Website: macys
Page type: review-order
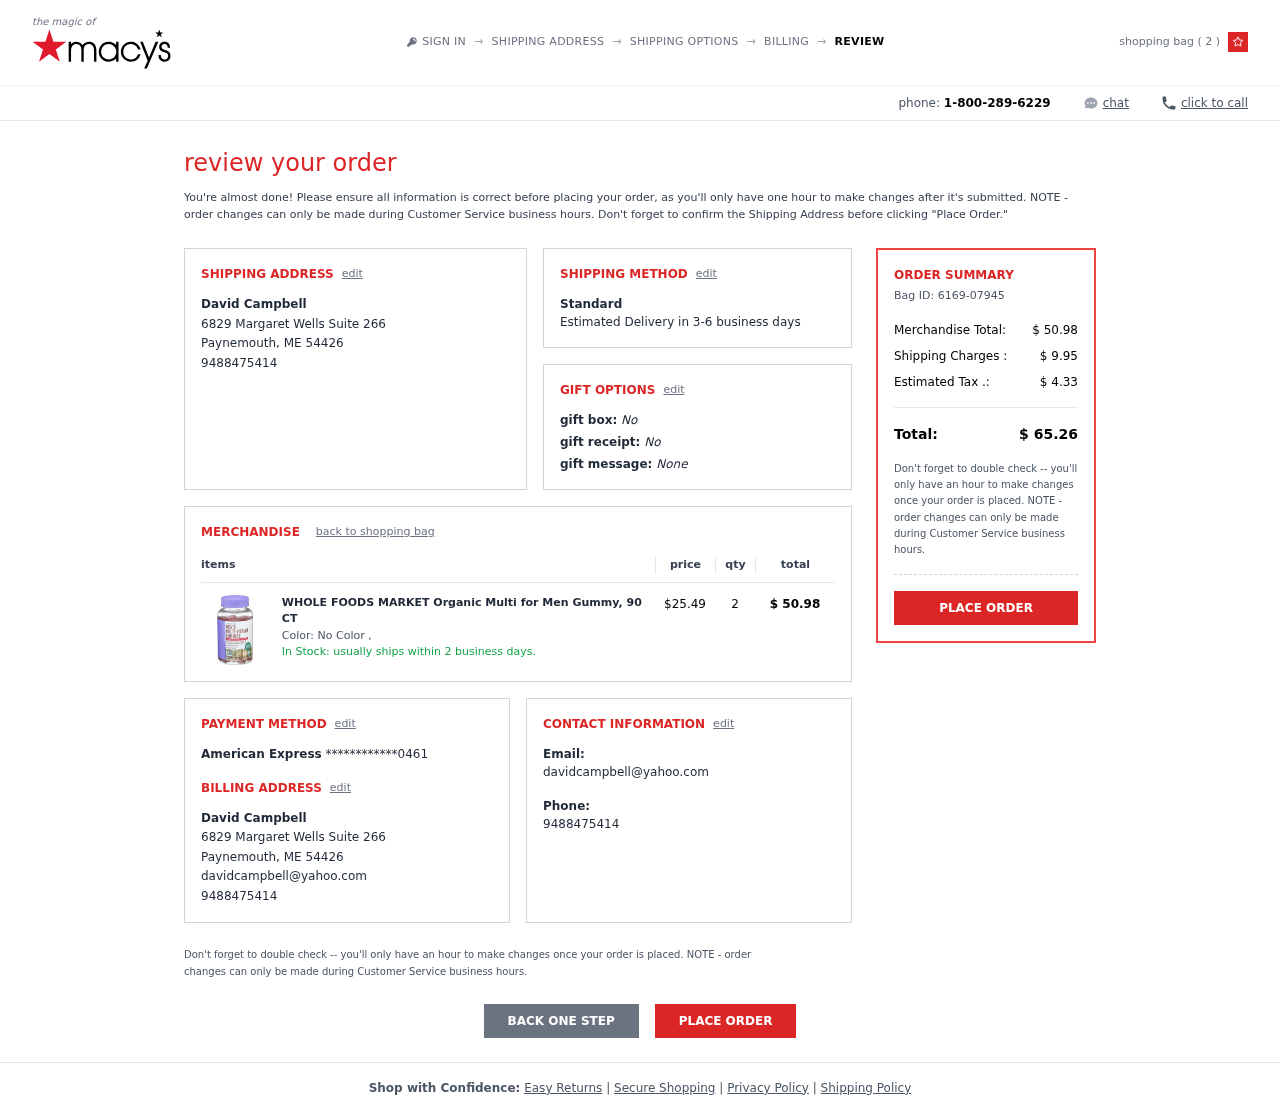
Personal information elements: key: PII_CARD_LAST4
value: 0461
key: PII_CARD_TYPE
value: American Express
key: PII_CITY
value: Paynemouth
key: PII_EMAIL2
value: davidcampbell@yahoo.com
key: PII_EMAIL3
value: davidcampbell@yahoo.com
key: PII_FULLNAME
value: David Campbell
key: PII_FULLNAME2
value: David Campbell
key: PII_PHONE
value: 9488475414
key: PII_PHONE2
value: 9488475414
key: PII_PHONE3
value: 9488475414
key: PII_POSTCODE
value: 54426
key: PII_STATE_ABBR
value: ME
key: PII_STREET
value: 6829 Margaret Wells Suite 266
Product elements: key: PRODUCT1_NAME
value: WHOLE FOODS MARKET Organic Multi for Men Gummy, 90 CT
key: PRODUCT1_PRICE
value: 25.49
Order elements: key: ORDER_NUM_ITEMS
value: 2
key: ORDER_DELIVERY_DATE
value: Estimated Delivery in 3-6 business days
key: ORDER_SUBTOTAL
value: $ 50.98
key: ORDER_ID
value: Bag ID: 6169-07945
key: ORDER_SHIPPING_COST
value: $ 9.95
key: ORDER_TAX
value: $ 4.33
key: ORDER_TOTAL
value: $ 65.26